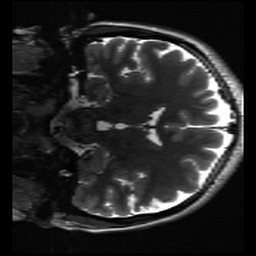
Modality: inplaneT2
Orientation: coronal